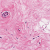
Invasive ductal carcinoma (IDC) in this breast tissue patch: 0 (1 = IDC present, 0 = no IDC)